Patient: sex M, age 26
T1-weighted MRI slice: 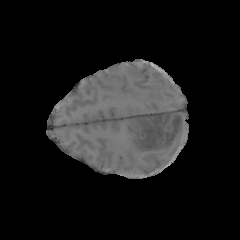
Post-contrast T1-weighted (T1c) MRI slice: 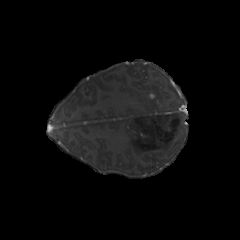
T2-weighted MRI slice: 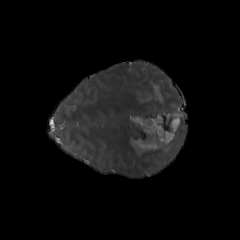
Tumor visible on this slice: yes
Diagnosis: Astrocytoma, IDH-mutant
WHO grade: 4